Question: I'm looking for an easy way for the user to see how many drinks they've had for a BAC calculator.
Picture of the app:

On button press, I would like an image to be added to the screen, directly under the spinner and with left alignment. When I press the button again, I want another image to be added to the screen.
So if I pressed the add beer button, a drawable of a beer would appear below the spinner. If I pressed the add beer button again, I want there to be TWO drawables of beers under the spinner, preferably with them being added from the right.
(Also, having them reach their width limit, wrapping around, and starting again on the left, but below a full line, would be AWESOME)
I can't figure out how to do this. I assume adding a ImageView in code to a relative layout (because it needs to be positioned to the right) would be the best route, but if it's possible in xml I'd be more than happy to use that. Any help?
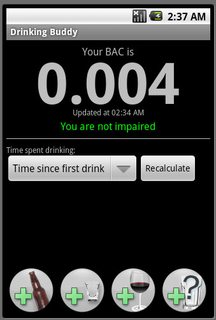
Answer: In the button's click callback, create an ImageView object, set the bottle image, and position it. For example (I'm assuming the names of your elements):
'''
ImageView imageView = new ImageView(this);
imageView.setImageResource(R.drawable.beerbottle);
RelativeLayout relativeLayout = (RelativeLayout) findViewById(R.id.RelativeLayout01);
RelativeLayout.LayoutParams layoutParams = new RelativeLayout.LayoutParams(
RelativeLayout.LayoutParams.WRAP_CONTENT,
RelativeLayout.LayoutParams.WRAP_CONTENT
);
layoutParams.addRule(RelativeLayout.BELOW, R.id.ButtonRecalculate);
layoutParams.addRule(RelativeLayout.ALIGN_PARENT_RIGHT);
relativeLayout.addView(imageView, layoutParams);
'''
I haven't tested this, mind you, but it should give you a good start. You'll probably need to add other parameters to the ImageView and possibly to the LayoutParams to make it look good, plus tracking how many bottles are displayed, etc.